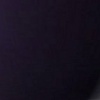
Label: space